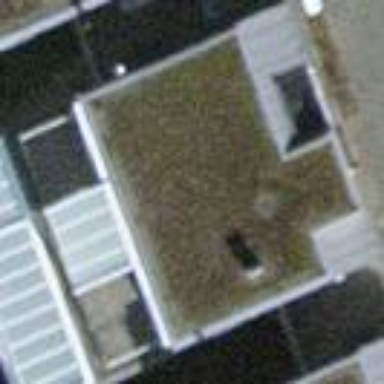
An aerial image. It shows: Detached building.